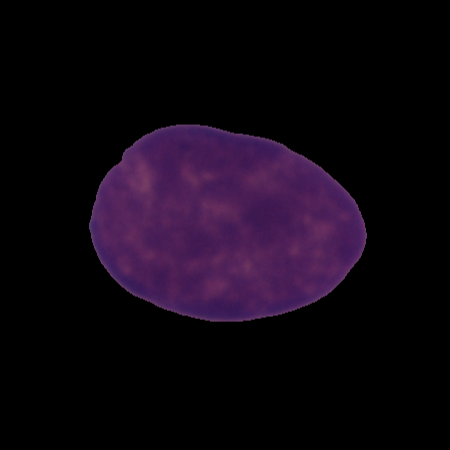
Label: cancer